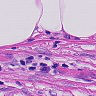
Metastatic tissue present: no